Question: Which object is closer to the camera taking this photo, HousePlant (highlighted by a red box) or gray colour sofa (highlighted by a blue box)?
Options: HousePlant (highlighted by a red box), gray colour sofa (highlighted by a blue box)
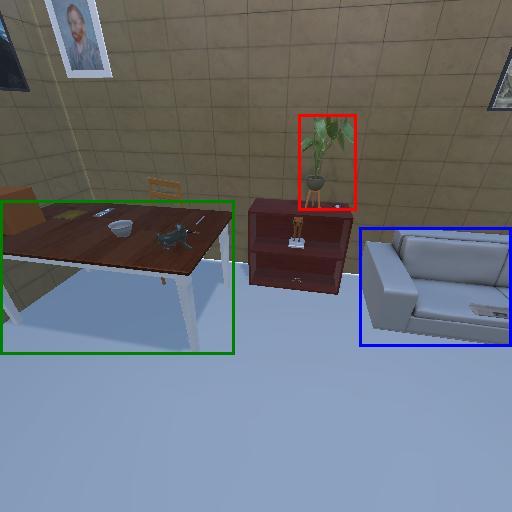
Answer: HousePlant (highlighted by a red box)